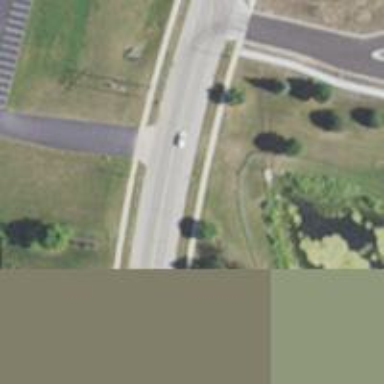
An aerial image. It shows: Footway.